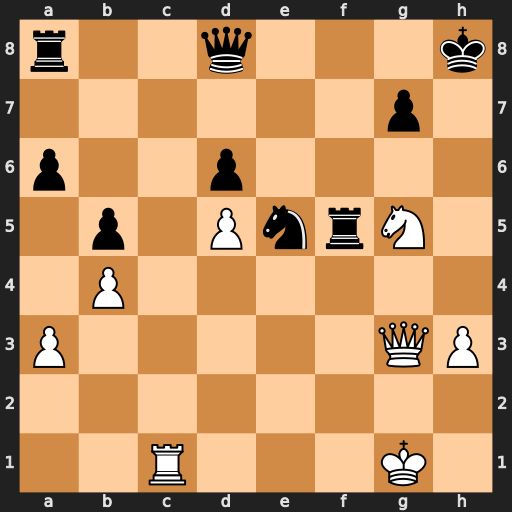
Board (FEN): r2q3k/6p1/p2p4/1p1PnrN1/1P6/P5QP/8/2R3K1
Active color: w
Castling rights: -
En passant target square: -
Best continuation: Qh4+ Kg8 Qh7+